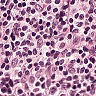
Metastatic tissue present: no